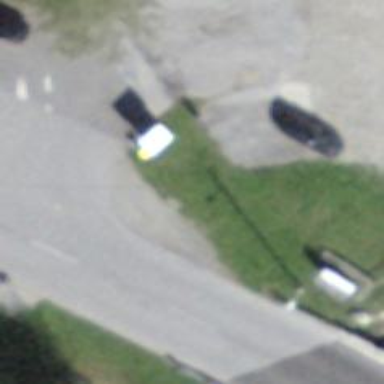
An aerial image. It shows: Post box is visible.